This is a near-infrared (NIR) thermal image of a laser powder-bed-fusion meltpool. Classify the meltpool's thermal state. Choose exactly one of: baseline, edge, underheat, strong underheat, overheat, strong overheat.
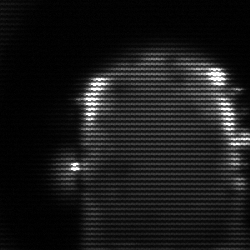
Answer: baseline